Question: I am in the phase of designing Role based access list in which the Roles will be assigned to Groups rather to individual users, please see the screen shot of excel file for full Idea of tables.
There are 6 Tables.
User, Group, UserGroup, Role, GroupRole, Menu
UserGroup (Many to Many between User and Group)
GroupRole (Many to Many between Role and Group)
Now what I want to is based on the Group I want to implement the Menu and fetch its menu items and populate my Navigation Bar Items. The Menu table is also visible in the screen shot.
I need experts advice on how to achieve the linking of Menu with the Group, I think the Menu should have a link with Group with (Many to Many )but I need your advice here.
Result:
At the end what I want is that when a user will login based on his Group his menu will be populated in our WPF application and then based on his roles he will able to use the application.
Please guide if I am not on the right track.

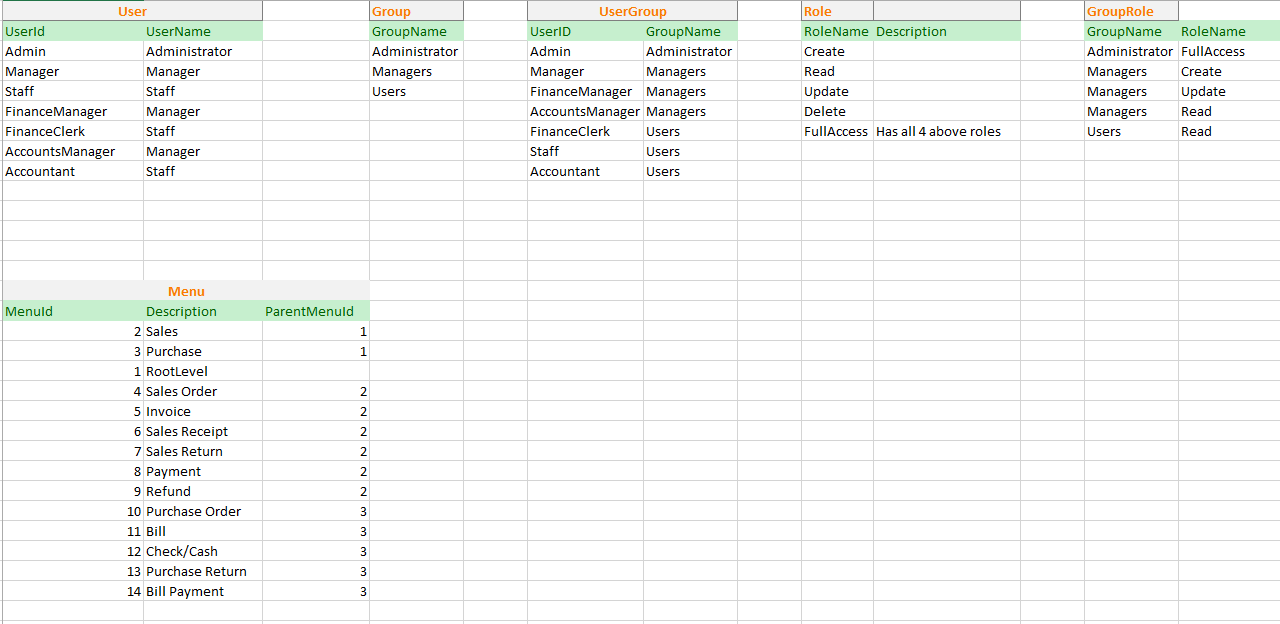
Answer: You need to implement properties/methods that evaluate permissions of the current user (e.g. CurrentUser.AllowedToCreate, CurrentUser.AllowedToRead, ...). To reduce the number of permissions you might use enum flags (AllowedToCreate = AllowedToRead + AllowedToCreate).
Then on the WPF side you can control the Visibility/IsEnabled of the menu items by DataTriggers (MultipleDataTriggers).